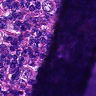
Metastatic tissue present: yes